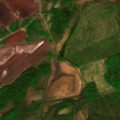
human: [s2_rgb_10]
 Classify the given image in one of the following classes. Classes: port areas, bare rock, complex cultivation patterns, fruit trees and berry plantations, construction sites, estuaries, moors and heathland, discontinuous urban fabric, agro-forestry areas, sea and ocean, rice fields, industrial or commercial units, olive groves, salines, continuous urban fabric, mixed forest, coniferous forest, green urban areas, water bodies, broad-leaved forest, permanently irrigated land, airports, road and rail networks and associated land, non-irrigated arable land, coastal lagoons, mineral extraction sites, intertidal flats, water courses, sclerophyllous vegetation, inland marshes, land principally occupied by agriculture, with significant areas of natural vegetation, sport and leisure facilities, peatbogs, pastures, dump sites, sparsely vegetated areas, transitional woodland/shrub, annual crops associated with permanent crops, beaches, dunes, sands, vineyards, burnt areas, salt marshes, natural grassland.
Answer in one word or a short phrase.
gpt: mixed forest, transitional woodland/shrub, peatbogs